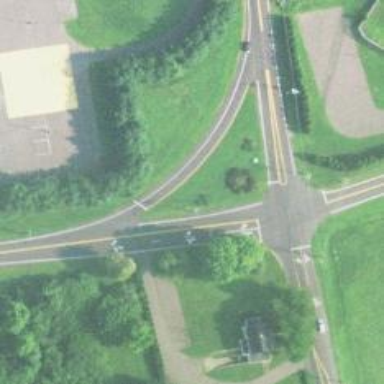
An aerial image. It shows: Secondary link road.